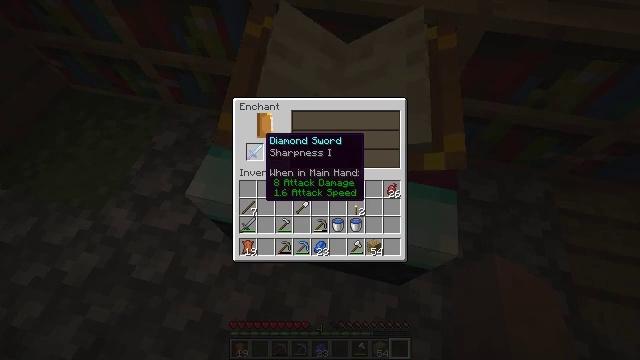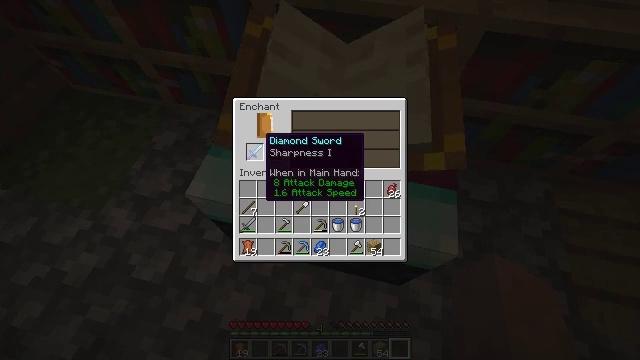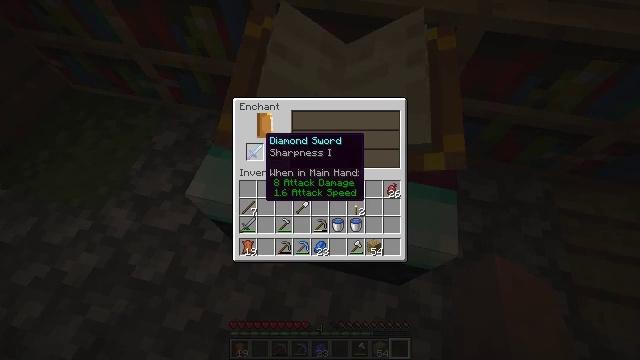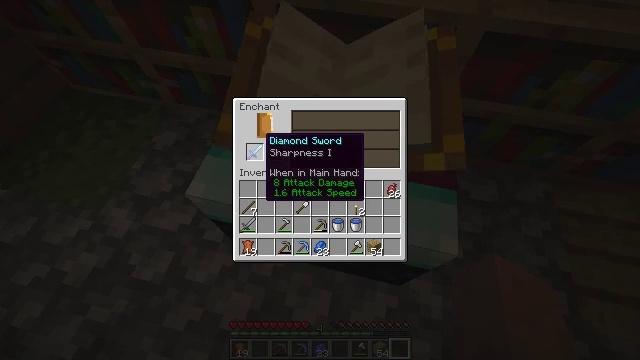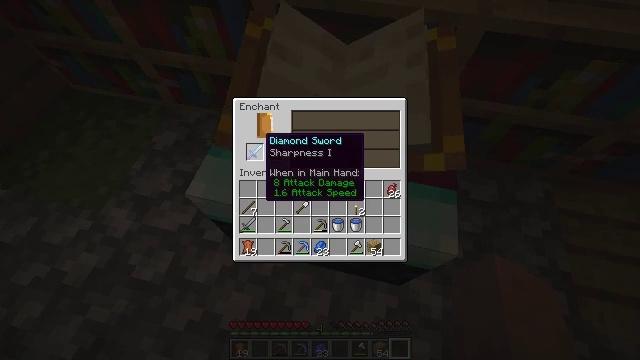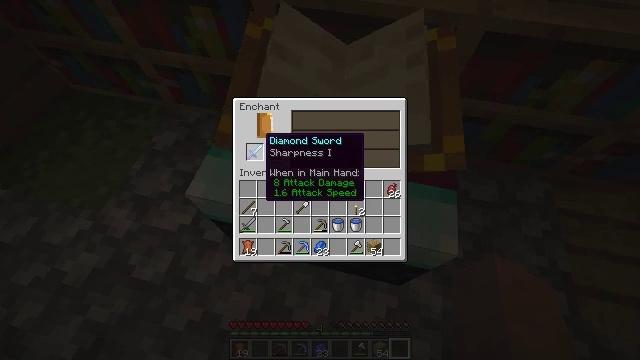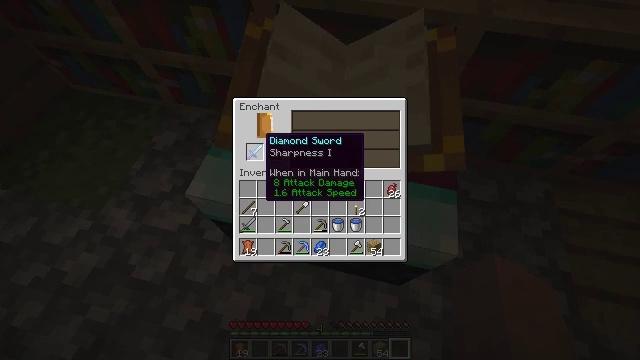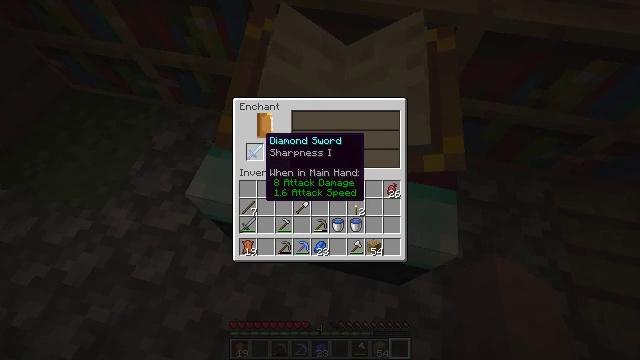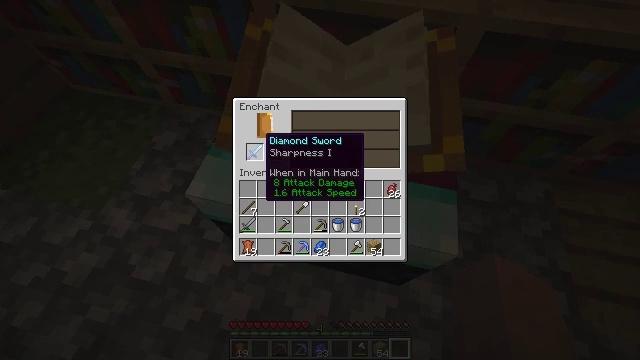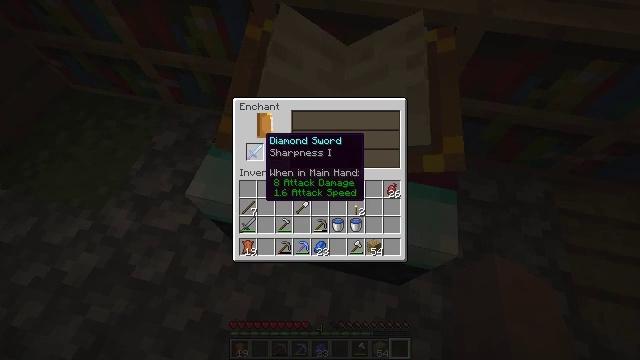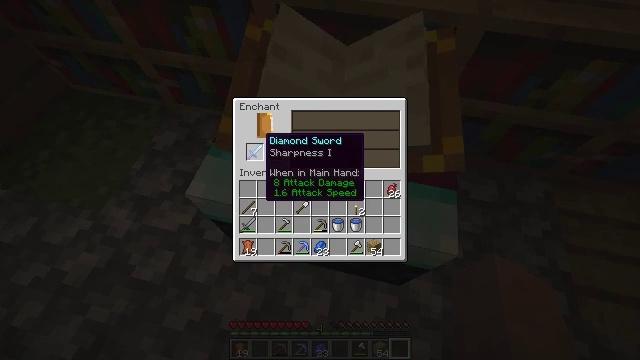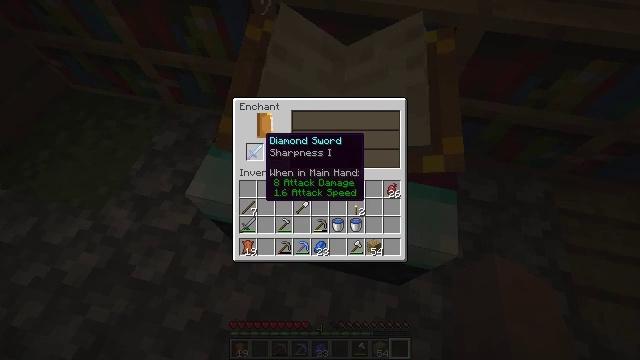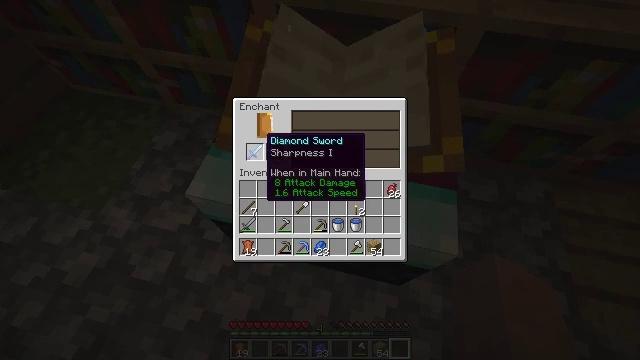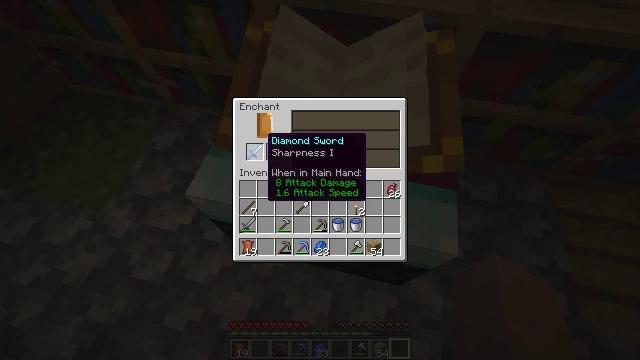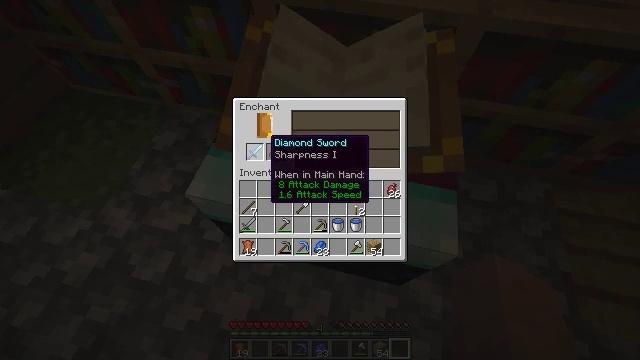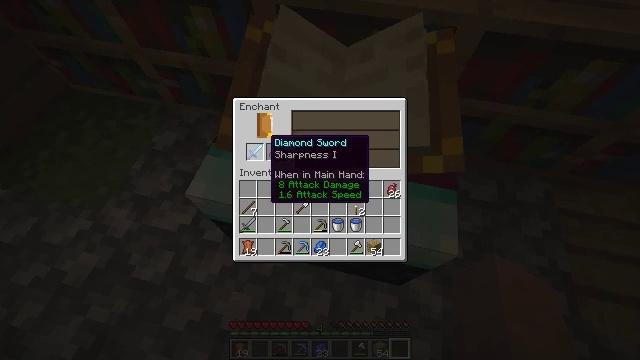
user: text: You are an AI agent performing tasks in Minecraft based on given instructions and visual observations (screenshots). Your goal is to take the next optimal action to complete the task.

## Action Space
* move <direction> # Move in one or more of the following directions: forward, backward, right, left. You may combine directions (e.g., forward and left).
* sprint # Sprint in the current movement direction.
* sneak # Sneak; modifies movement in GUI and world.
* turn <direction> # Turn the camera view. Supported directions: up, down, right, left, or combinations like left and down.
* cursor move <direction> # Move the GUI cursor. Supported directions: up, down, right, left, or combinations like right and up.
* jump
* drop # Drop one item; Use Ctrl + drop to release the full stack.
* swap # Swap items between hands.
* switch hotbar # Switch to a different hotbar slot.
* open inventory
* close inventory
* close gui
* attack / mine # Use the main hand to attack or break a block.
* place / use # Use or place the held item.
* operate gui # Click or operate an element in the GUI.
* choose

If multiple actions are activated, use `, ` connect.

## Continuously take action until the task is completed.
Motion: motion action
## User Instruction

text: Attack the bookshelf to recycle it.
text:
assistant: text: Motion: no_op
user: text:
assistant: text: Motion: no_op
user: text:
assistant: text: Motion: no_op
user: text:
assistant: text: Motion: no_op
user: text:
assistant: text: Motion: no_op
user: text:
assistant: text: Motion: no_op
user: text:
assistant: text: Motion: no_op
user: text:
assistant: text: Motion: no_op
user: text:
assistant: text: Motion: no_op
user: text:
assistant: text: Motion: no_op
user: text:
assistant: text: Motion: no_op
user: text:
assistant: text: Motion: no_op
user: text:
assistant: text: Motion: no_op
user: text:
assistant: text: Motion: no_op
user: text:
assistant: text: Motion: no_op
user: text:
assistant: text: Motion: no_op
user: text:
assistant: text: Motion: no_op
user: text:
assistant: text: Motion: no_op
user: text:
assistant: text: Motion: no_op
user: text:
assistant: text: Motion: no_op
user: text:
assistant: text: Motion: no_op
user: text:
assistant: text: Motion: no_op
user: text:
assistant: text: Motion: cursor move down
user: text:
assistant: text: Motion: cursor move right and down
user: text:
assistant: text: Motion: cursor move right and down
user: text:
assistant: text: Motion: cursor move right and down
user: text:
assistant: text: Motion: no_op
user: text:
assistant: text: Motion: no_op
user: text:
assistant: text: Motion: no_op
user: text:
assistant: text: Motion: no_op